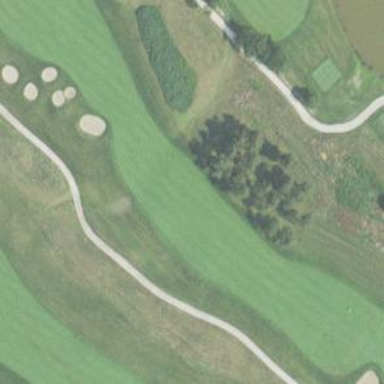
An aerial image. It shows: View of golf hole.